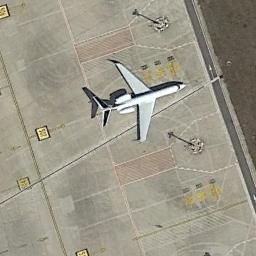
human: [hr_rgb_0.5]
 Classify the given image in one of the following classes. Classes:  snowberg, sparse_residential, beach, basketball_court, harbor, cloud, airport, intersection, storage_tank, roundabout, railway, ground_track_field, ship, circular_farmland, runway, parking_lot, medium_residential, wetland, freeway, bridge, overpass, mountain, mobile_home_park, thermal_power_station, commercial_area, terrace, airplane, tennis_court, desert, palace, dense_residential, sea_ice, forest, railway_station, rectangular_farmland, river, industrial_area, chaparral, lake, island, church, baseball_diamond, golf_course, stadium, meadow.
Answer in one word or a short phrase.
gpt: airplane